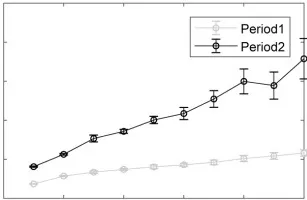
The complexity of glucose dynamics in Periods 1 and 2 for the integrative treatment. (B) Multiscale entropy analysis (MSE).
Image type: pathology (pas)